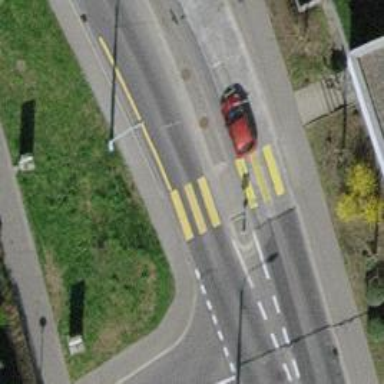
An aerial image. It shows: Marked footway with zebra crossing and crossing island. The surface of the footway is asphalt.